Field crop: tomato
Growth stage: 2
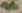
Species: solanum